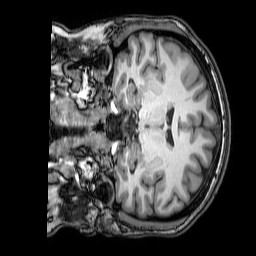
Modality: T1w
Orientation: coronal
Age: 23
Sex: female